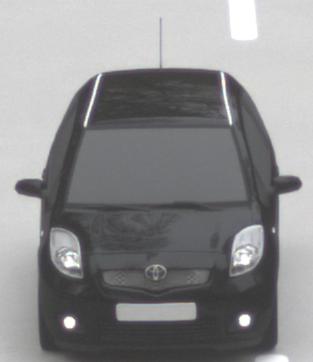
Make: Toyota
Model: Yaris 1.0
Detailed model: Yaris (XP13)
Model produced from: 2011/10
Model produced until: 2014/08
Doors: 3
Color: black
Road condition: dry road
Daytime: morning or afternoon
Contrast: low contrast